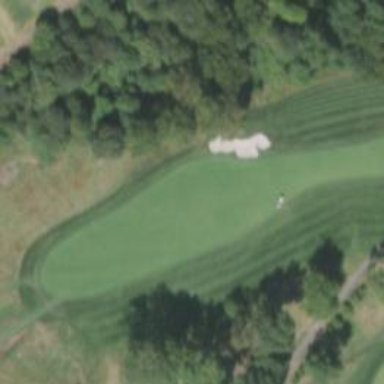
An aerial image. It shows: View of golf hole.